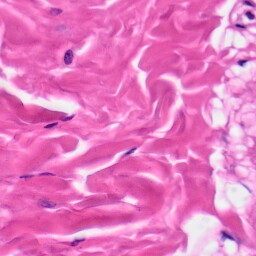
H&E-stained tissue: Skin